Question: I have styled the user location icon according to these docs:
<URL>
It works, but although I worked with camera and pitch, it is displayed in two dimensions. How can i make it that it is in the right perspective of the camera and the pitch effect works?

I added MGLMapCamera with this code:
'''
func mapViewDidFinishLoadingMap(_ mapView: MGLMapView) {
// Wait for the map to load before initiating the first camera movement.
mapView.camera = MGLMapCamera(lookingAtCenter: mapView.centerCoordinate, altitude: 200, pitch: 50, heading: 0)
}
'''
Isn't there a camera option mode like gps for Android?
<URL>
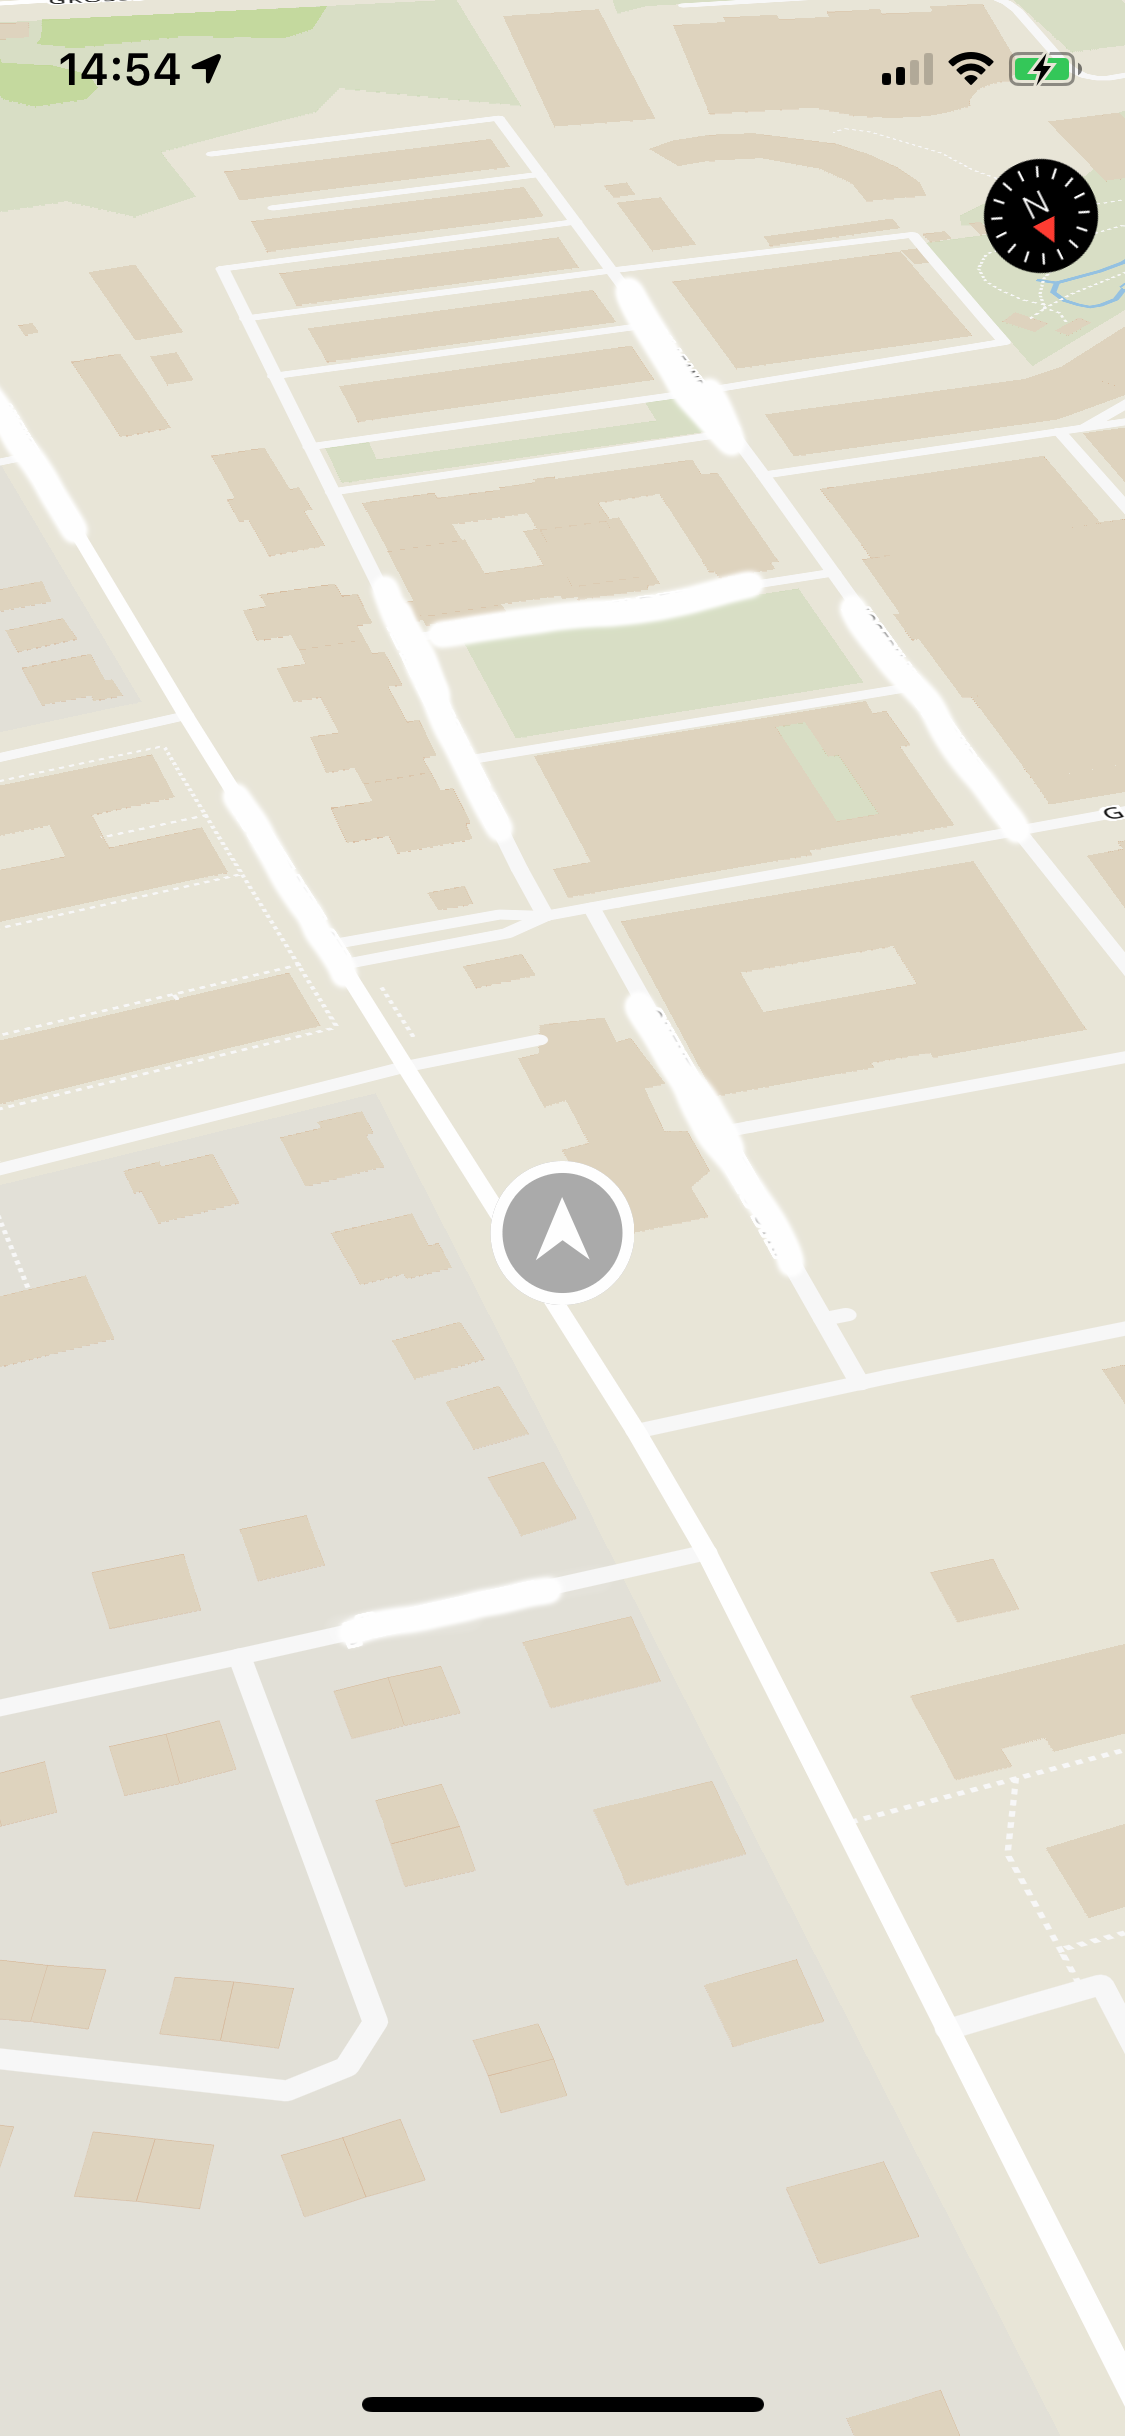
Answer: I found a solution.
As far as I can see, there is no way to set this with an option. So I solved it manually:
First, I create an image:
'''
private func setupLayers() {
if arrow == nil {
arrow = CALayer()
let myImage = UIImage(named: "arrow")?.cgImage
arrow.bounds = CGRect(x: 0, y: 0, width: size, height: size)
arrow.contents = myImage
layer.addSublayer(arrow)
}
}
'''
Then I use MGLRadiansFromDegrees to convert from radians to degrees and transform the image with every update:
'''
override func update() {
// Convert Optional to Double
let camerapitch = Double(mapView?.camera.pitch ?? 0)
let pitch: CGFloat = MGLRadiansFromDegrees(camerapitch)
layer.transform = CATransform3DMakeRotation(pitch, 1, 0, 0)
}
'''
<URL>